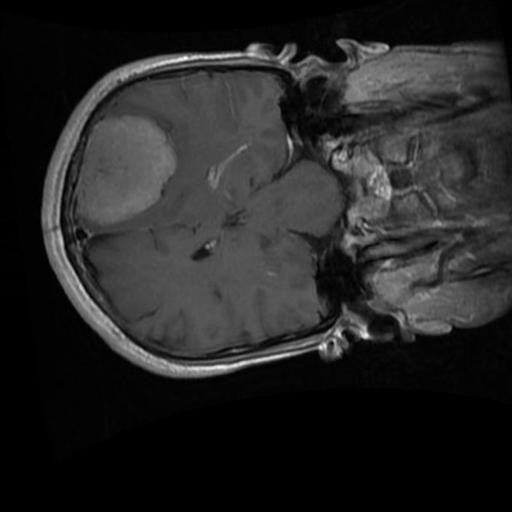
Label: brain_menin